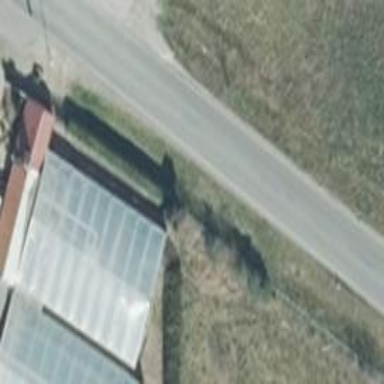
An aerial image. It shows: Building used for greenhouse horticulture.